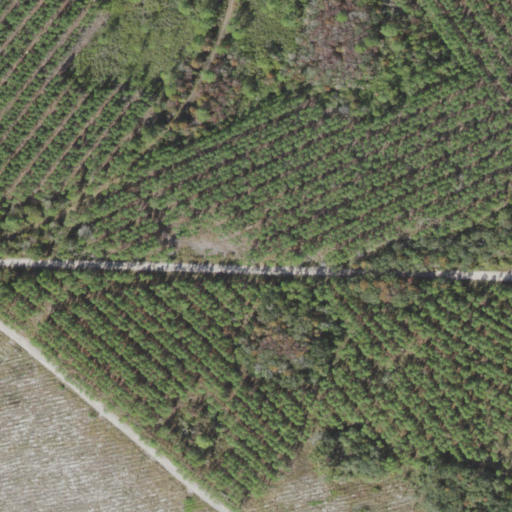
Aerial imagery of island in Florida named Davis Island containing evergreen forest, open development, woody wetlands, grassland, medium intensity development, and low intensity development